Current action and preconditions to check: trajectory_clear

Your task: For each precondition in the list above, predict whether it will hold at this action.

Consider the current scene as observed from the mobile robot's camera, and analyze the predicted future states of all dynamic agents (e.g., people, animals, vehicles, or any moving entities) within the NEXT SECOND.

IMPORTANT: Only answer "very likely" if you are absolutely certain—based on strong, clear evidence—that a dynamic agent will violate the precondition in the predicted future state. Do NOT answer "very likely" for unlikely, ambiguous, or low-probability risks.

Ask yourself for each precondition: Is there a high probability, with clear and convincing evidence, that the predicted future states of any dynamic agent will interfere with the predicted future state of the currently executing action within the NEXT SECOND, causing that precondition to fail?

Assess the risk level based on these predictions. Use "likely" or "very likely" if motions create a clear risk of interference.

Use "neutral" or "improbable" if agents are nearby but their predicted paths are clearly diverging or non-conflicting.

Failure Risk Categories: "very improbable", "improbable", "neutral", "likely", "very likely"

Answer Format: Output ONLY the probability_of_failure value from these categories: "very improbable", "improbable", "neutral", "likely", "very likely"

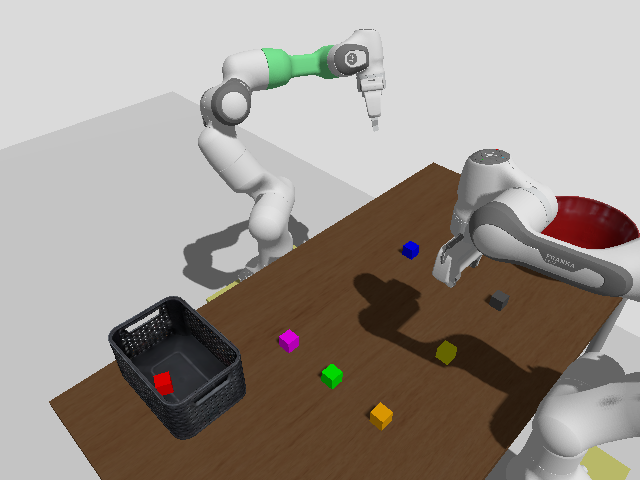

Answer: very improbable